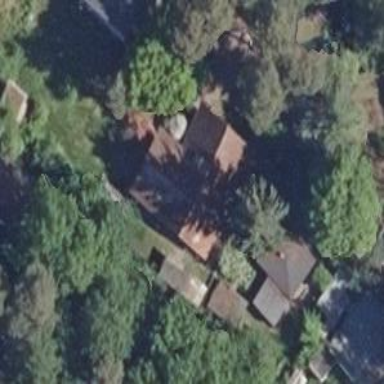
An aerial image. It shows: Simple house.